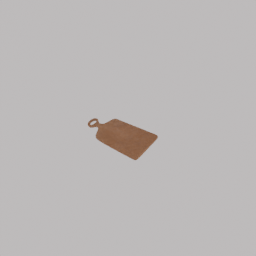
Label: tools